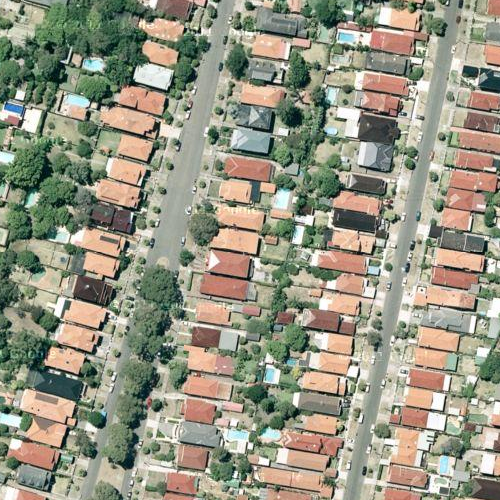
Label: sydney